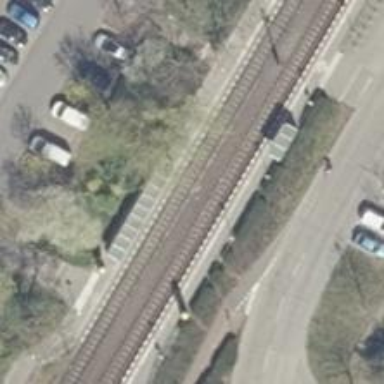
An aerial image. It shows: Tram station for public transport.